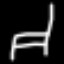
Label: chair